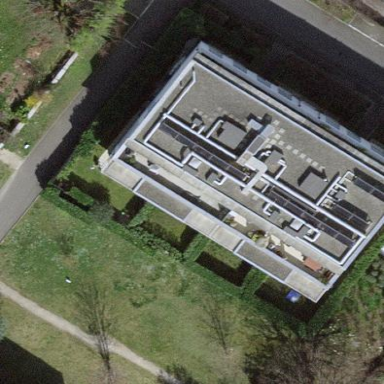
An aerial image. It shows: Garden enclosed by fence.